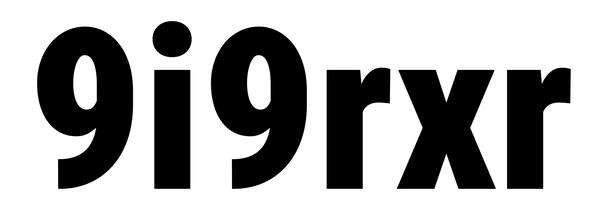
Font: Roboto_Condensed_Black